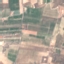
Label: PermanentCrop